Breast ultrasound image
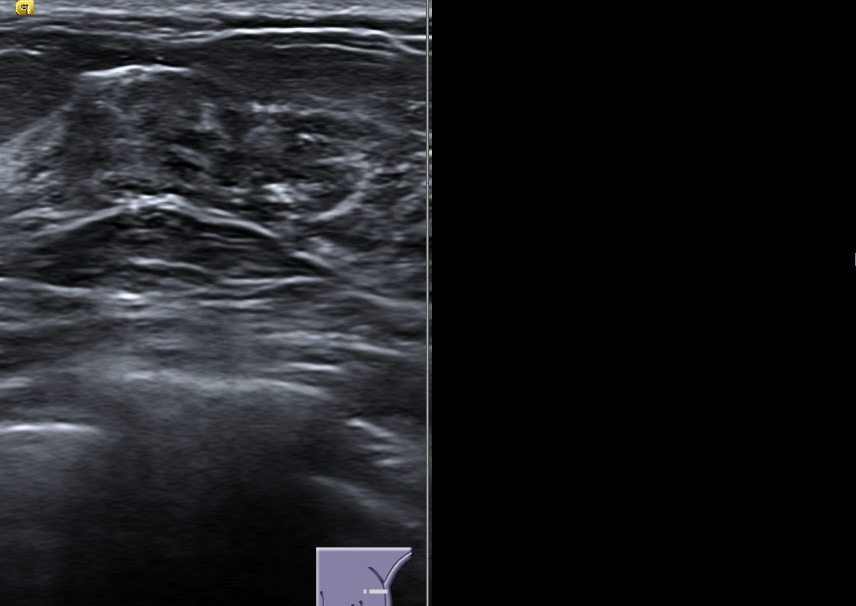
Diagnosis: normal